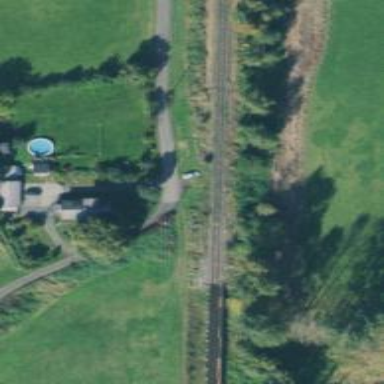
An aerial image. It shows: Historical site with railway ruins. This particular spot is the base of water tower.